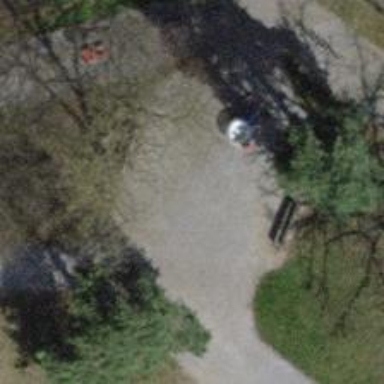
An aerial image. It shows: Bench.